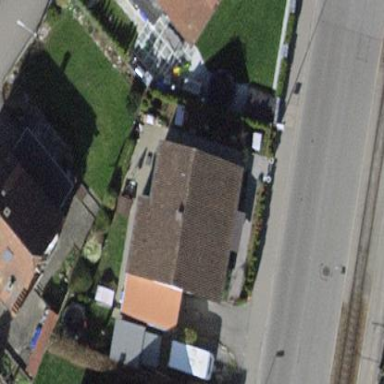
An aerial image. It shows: Detached building.